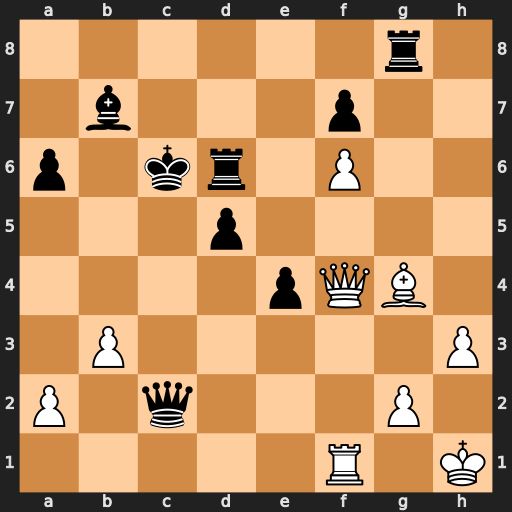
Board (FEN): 6r1/1b3p2/p1kr1P2/3p4/4pQB1/1P5P/P1q3P1/5R1K
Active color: w
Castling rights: -
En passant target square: -
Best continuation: Rc1 Qxc1+ Qxc1+